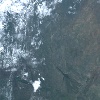
Label: land